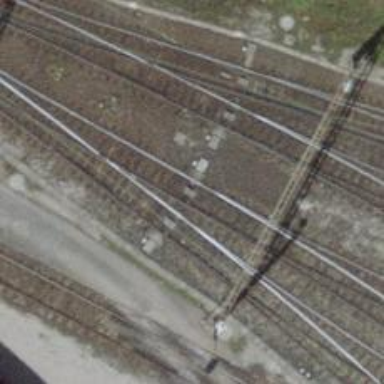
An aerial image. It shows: Railway switch.